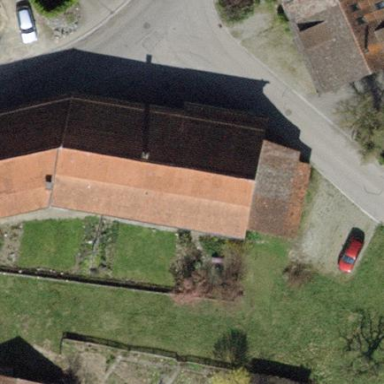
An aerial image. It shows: Farm building with gabled roof.